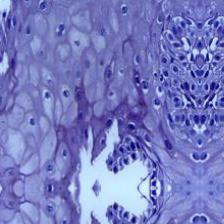
Diagnosis: Normal